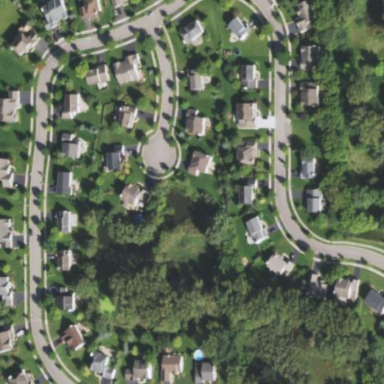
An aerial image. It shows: Residential road with asphalt surface. Both sides have sidewalks.